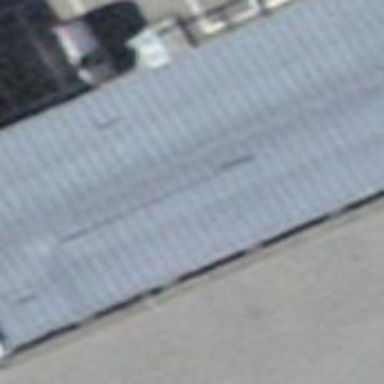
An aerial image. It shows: Industrial building.